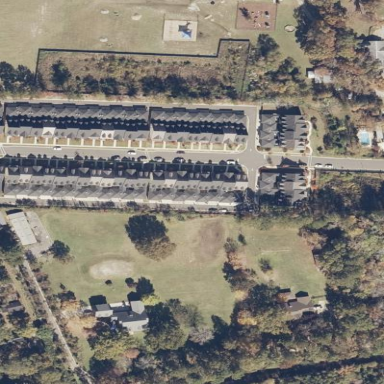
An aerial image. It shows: Residential area.